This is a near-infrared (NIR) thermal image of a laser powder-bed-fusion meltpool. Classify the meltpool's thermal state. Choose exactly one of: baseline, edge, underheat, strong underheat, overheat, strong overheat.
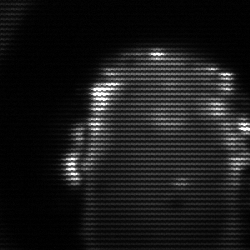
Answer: baseline